Question: I am using a form which adds labor and it's price same time it displays the labor assigned to it on the same page underneath.
What I want is:
when a user clicks on delete, it deletes the table.tr and subtracts the labor cost from the total value down there in table end.
'''
while($row2 = $result2->fetch_assoc()){
$serial=$serial+1;
$Total=$row2["cost"]+$Total;
echo "<tr >
<th scope='row'>",$serial,"</th>
<td>",$row2["Labor"],"</td>
<td>",$row2["type"],"</td>
<td id='cost'>",$row2["cost"],"</td>
<td><span class='action'><a href='#' id='",$row2["Labor_id"],"' class='delete' title='Delete'>Delete</a></span></td>
</tr>";
}
echo "<tr><td></td><td></td>
<th align='right'>Total</th>
<th id='total'>",$Total,"</th>
</tr>";
}
'''
The Problem is: As you can see total amount is wrong in pic, it should b 3500 but its 3700. As I deleted 200 cost labor from the table. tr deleted but cost not subtracted from the total. How can I do this with one click?
'''
$(function () {
$(".delete").click(function () {
var element = $(this);
var del_id = element.attr("id");
var info = 'id=' + del_id;
if (confirm(info)) {
$.ajax({
type: "POST",
url: "delete_labor.php",
data: info,
success: function () {}
});
$(this).closest("tr").remove();
}
return false;
});
});
'''
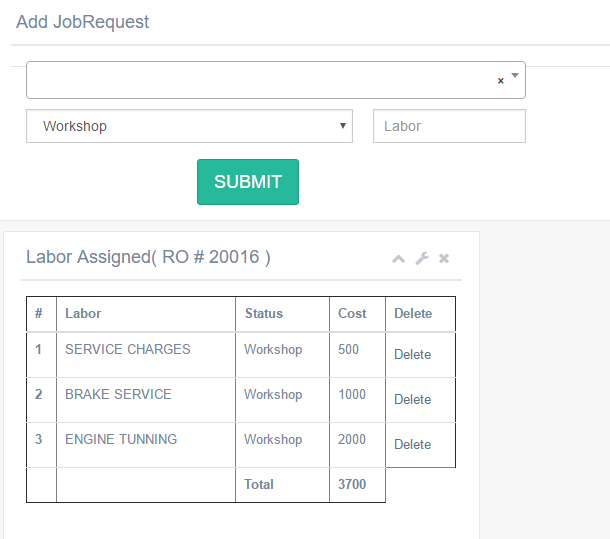
Answer: 1) id should be unique so change it to class name '<td class='cost'>",$row2["cost"],"</td>'
2) After removing sum the total again using each function
'''
var total=0;
$('.cast').each(function(){ total=total+parseInt($(this).text().trim()); });
$('#total').text(total);
'''